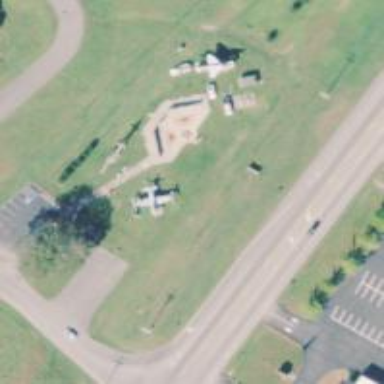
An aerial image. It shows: Memorial site with historic significance.